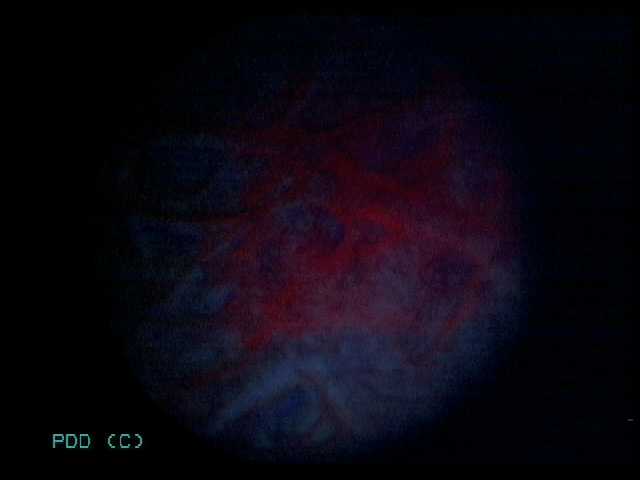
Modality: BLC
Class: Malignant
Subclass: CIS
Lesion: L1
Stage: Tis
Morphology: Non-papillary
Bladder cancer association: Yes